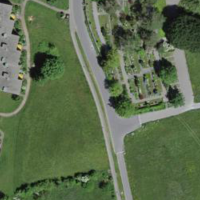
EUNIS habitat code: 54
Species observed at this site:
Neottia ovata
Centaurea scabiosa